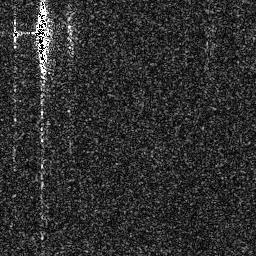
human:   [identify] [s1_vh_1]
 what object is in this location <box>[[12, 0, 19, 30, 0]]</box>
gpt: <ref>1 medium ship at the top left</ref>